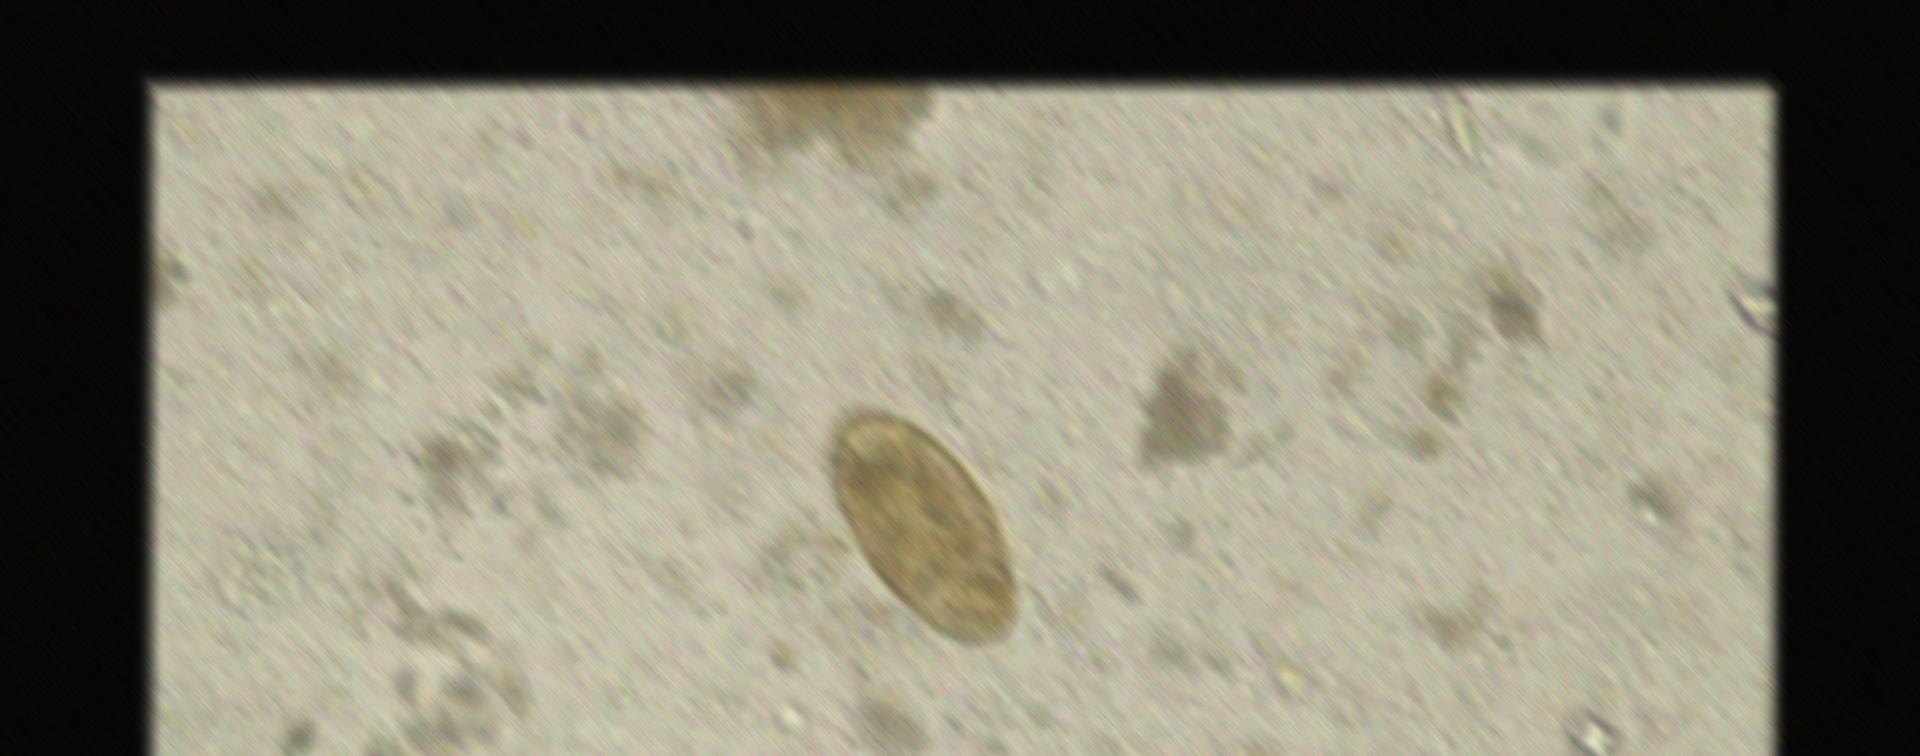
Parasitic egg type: Paragonimus spp